Chest X-ray:
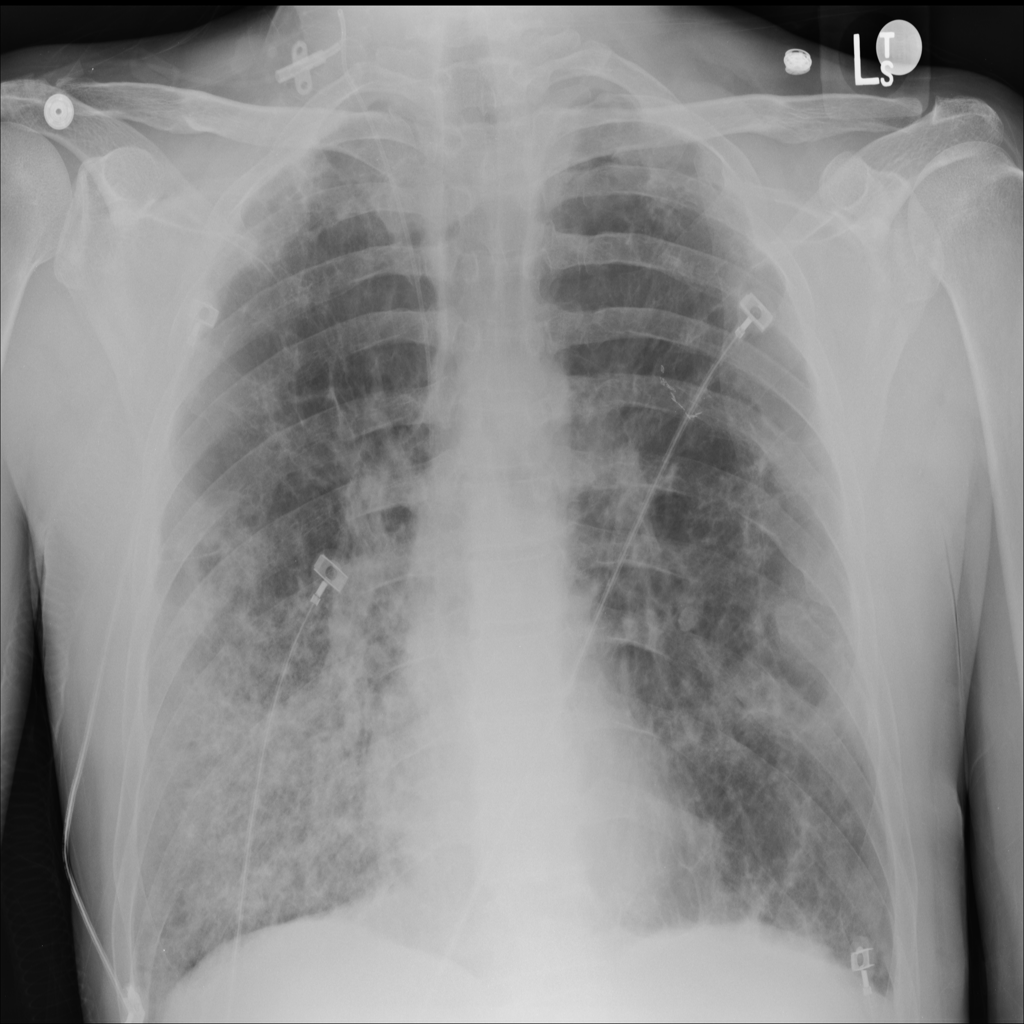
Findings: Fibrosis, Consolidation
No abnormal finding: no